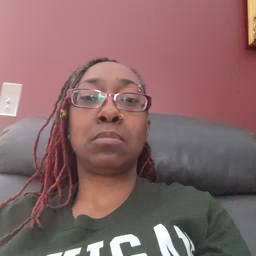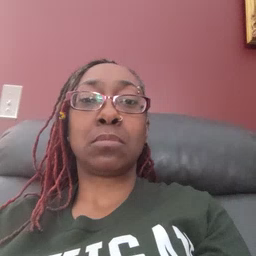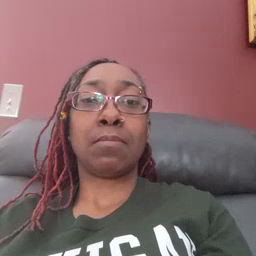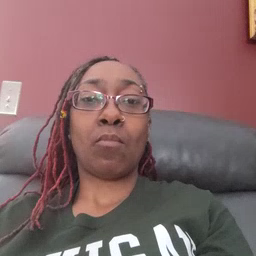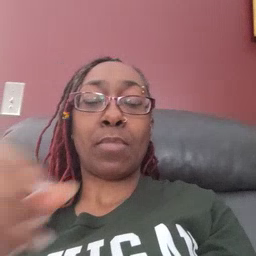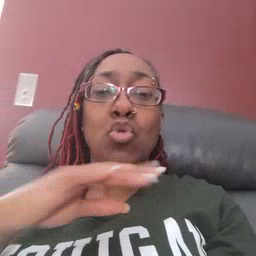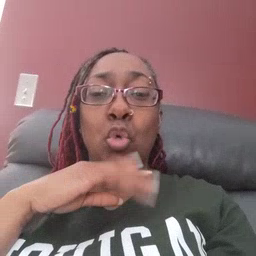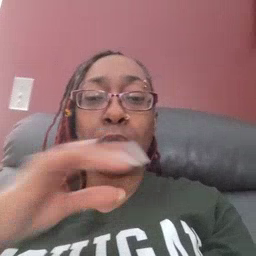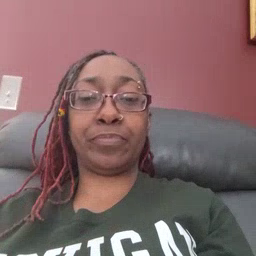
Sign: dirty